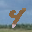
Label: 4